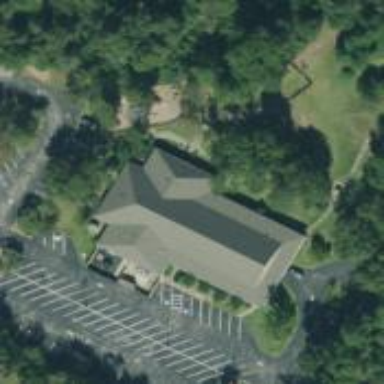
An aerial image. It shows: Beautiful church building.